Aerial crown-view tile of a tropical tree (Barro Colorado Island, Panama), acquired 20240918:
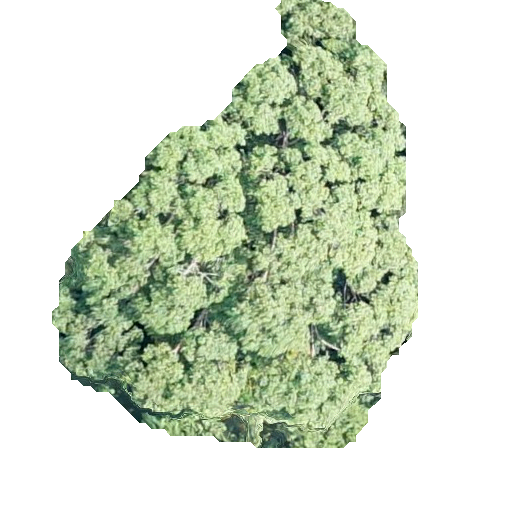
Species: Ocotea leptobotra
GBIF accepted scientific name: Ocotea leptobotra
Crown area: 169.429 m²